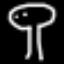
Label: mushroom